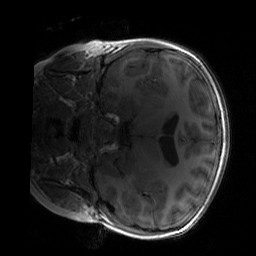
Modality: T1w
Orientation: coronal
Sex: male
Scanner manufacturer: siemens
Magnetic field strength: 3 T
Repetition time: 1.9 s
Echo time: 0.00243 s